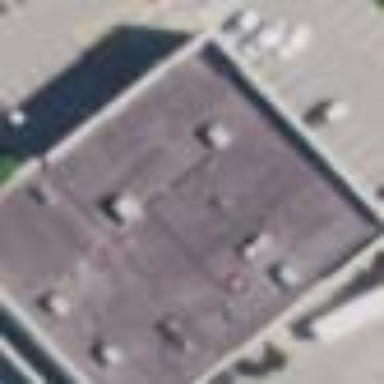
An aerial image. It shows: Retail building.